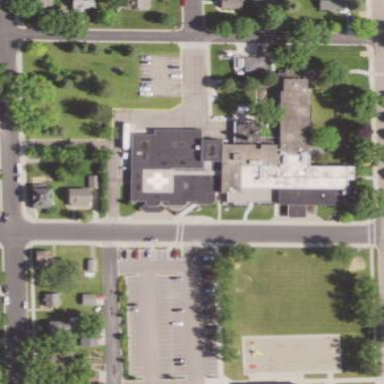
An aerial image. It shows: Hospital providing healthcare services.